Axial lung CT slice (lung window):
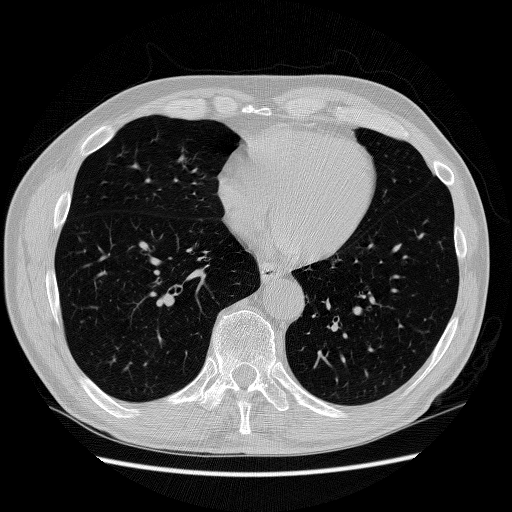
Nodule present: no